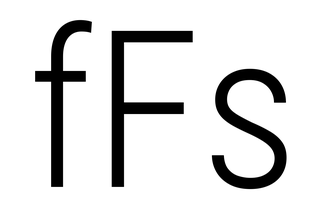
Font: Roboto_Condensed_Light